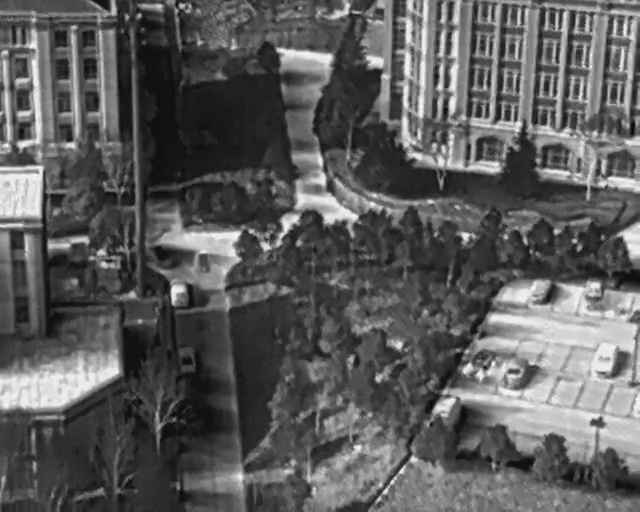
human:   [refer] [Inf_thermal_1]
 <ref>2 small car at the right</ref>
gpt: <box>[[82, 54, 86, 58, 20], [90, 54, 94, 58, 2]]</box>

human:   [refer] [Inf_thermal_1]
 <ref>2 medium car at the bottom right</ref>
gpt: <box>[[92, 67, 97, 72, 11], [72, 68, 77, 73, 25]]</box>